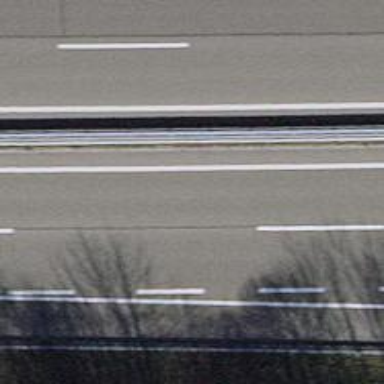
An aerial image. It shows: Motorway junction on highway.